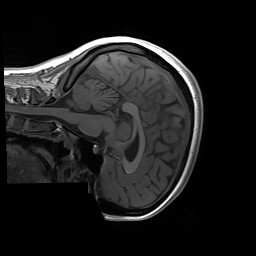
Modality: T1w
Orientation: sagittal